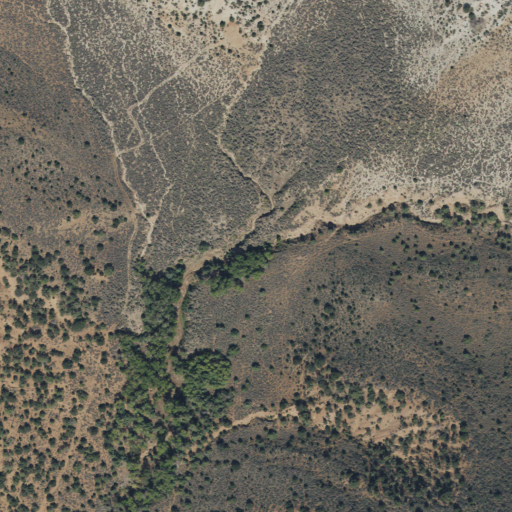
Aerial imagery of valley in Utah named Cottonwood Hollow containing shrub, evergreen forest, and low intensity development